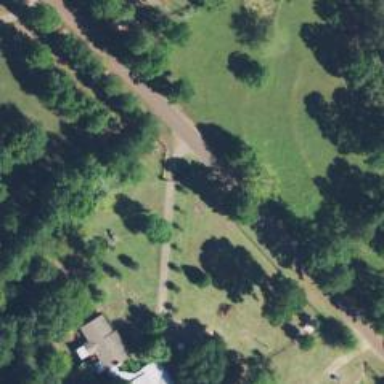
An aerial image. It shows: Driveway.